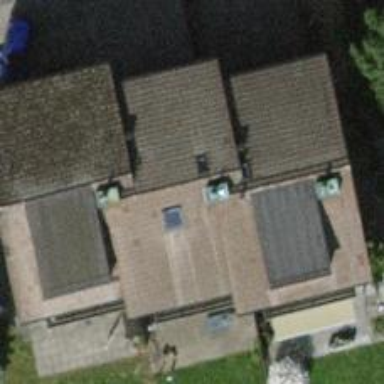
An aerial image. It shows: Terrace building.